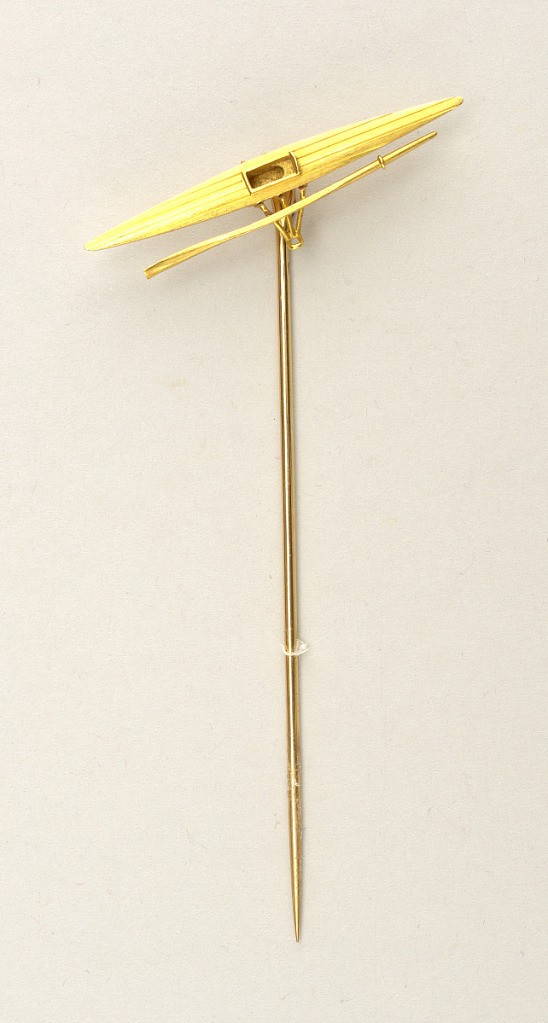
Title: Stick pin
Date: late 19th century
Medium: Gold
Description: Kayak